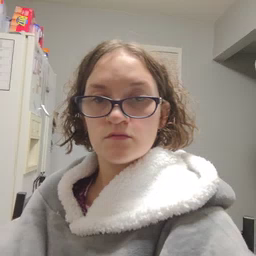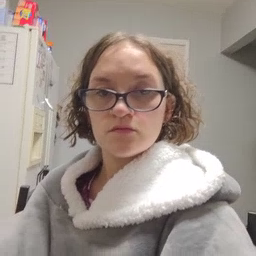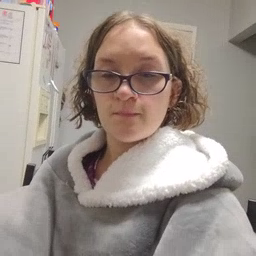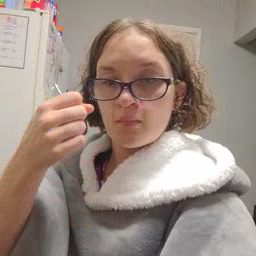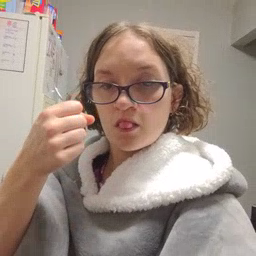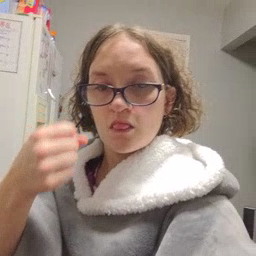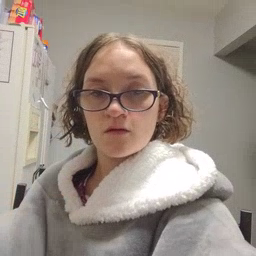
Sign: milk